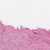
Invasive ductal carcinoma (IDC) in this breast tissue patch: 1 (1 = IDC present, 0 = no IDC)